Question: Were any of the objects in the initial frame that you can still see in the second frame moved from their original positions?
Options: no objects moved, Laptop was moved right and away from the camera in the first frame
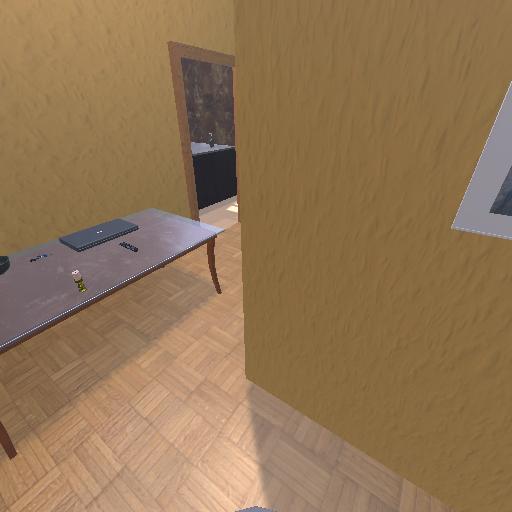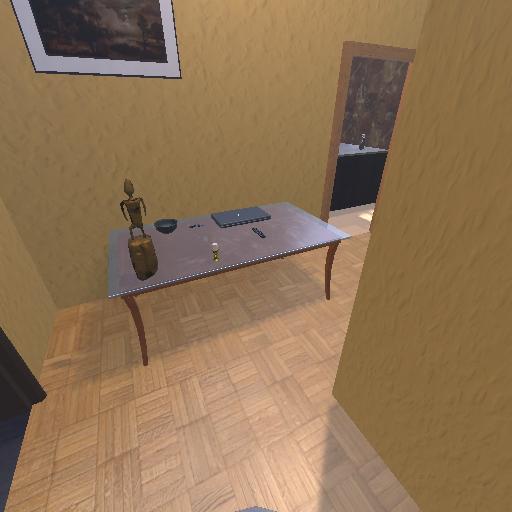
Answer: no objects moved